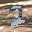
Label: 2